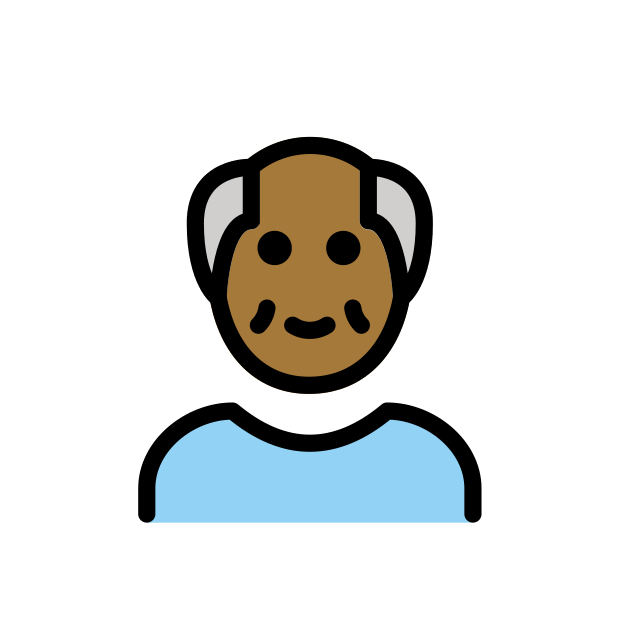
old man: medium-dark skin tone